Aerial crown-view tile of a tropical tree (Barro Colorado Island, Panama), acquired 20241216:
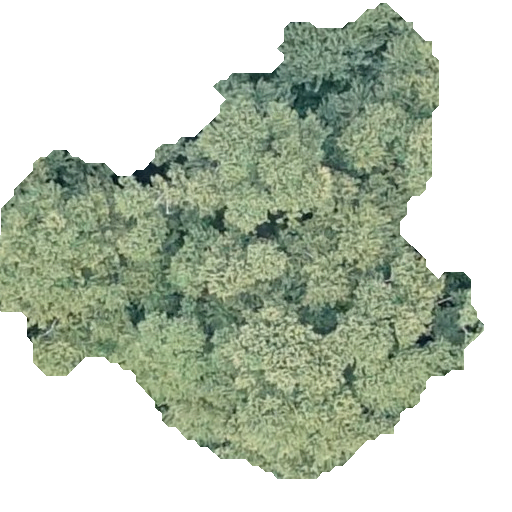
Species: Luehea seemannii
GBIF accepted scientific name: Luehea seemannii
Crown area: 200.181 m²